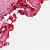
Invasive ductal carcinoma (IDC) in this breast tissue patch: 0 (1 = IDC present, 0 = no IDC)